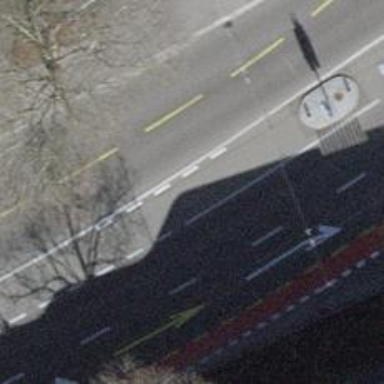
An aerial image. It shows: Primary highway with asphalt surface and separate sidewalk. There are trolley wires above and shared busway with cycleway on both sides.